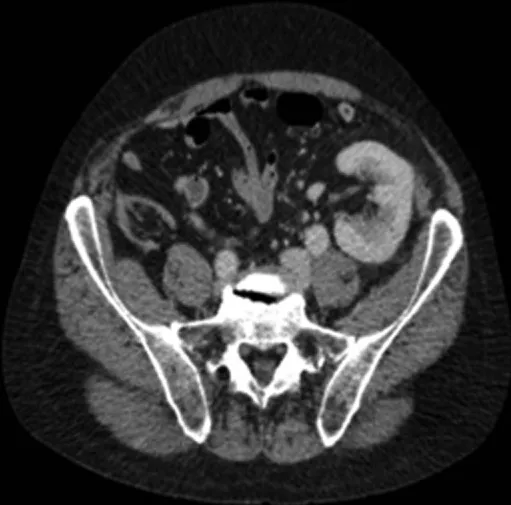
Case 2:CT urogram; axial image with renal transplant located lateral in pelvis.
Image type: radiology (ct)